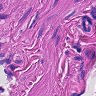
Metastatic tissue present: no